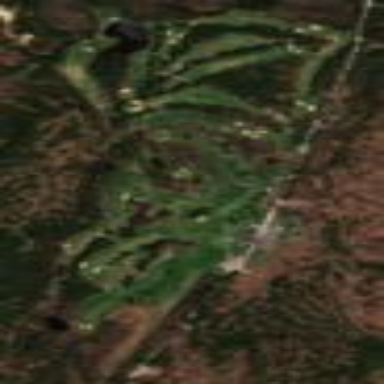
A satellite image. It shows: Golf course.